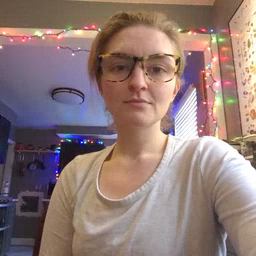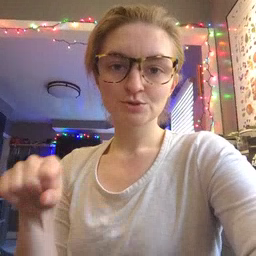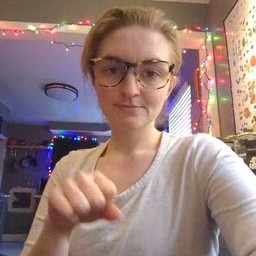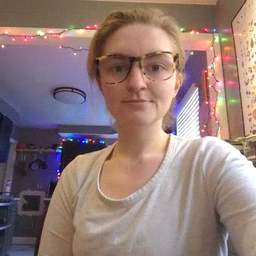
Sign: shoe